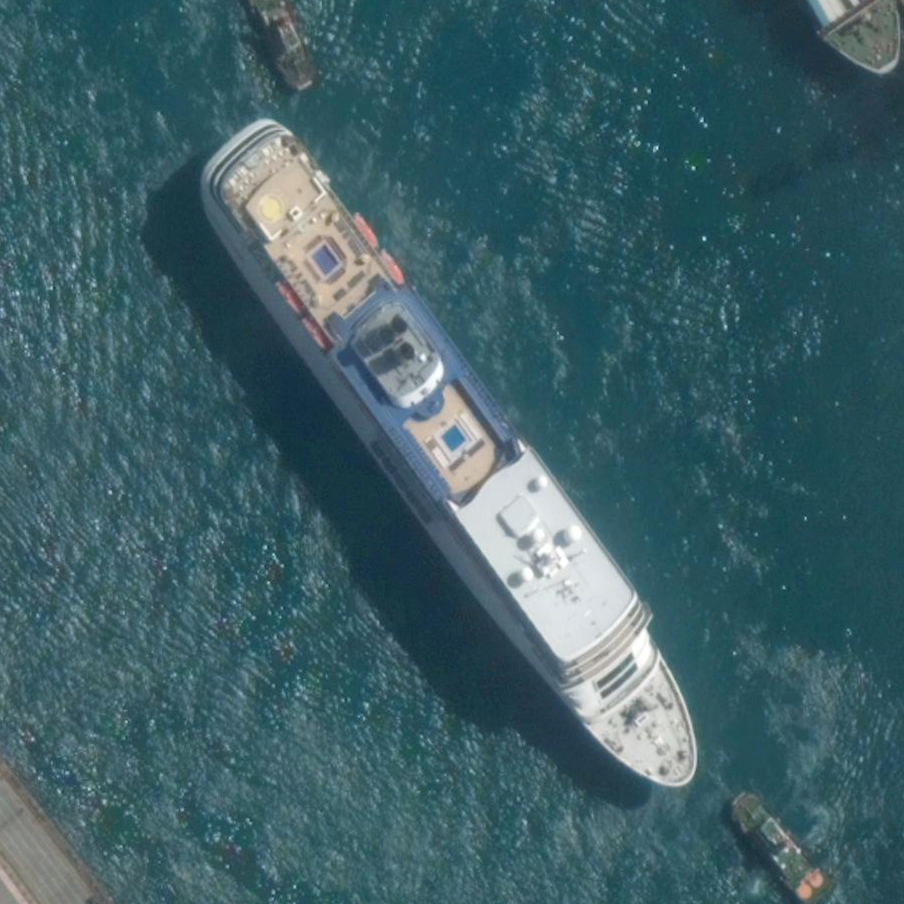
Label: Megayacht